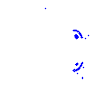
Particle: kaon